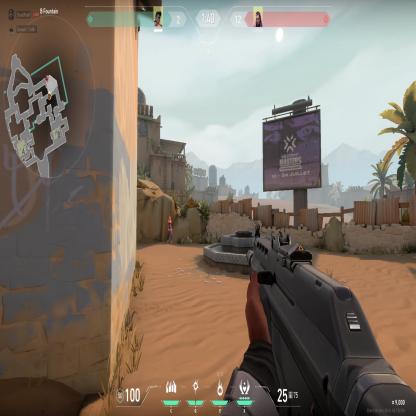
Label: enemy